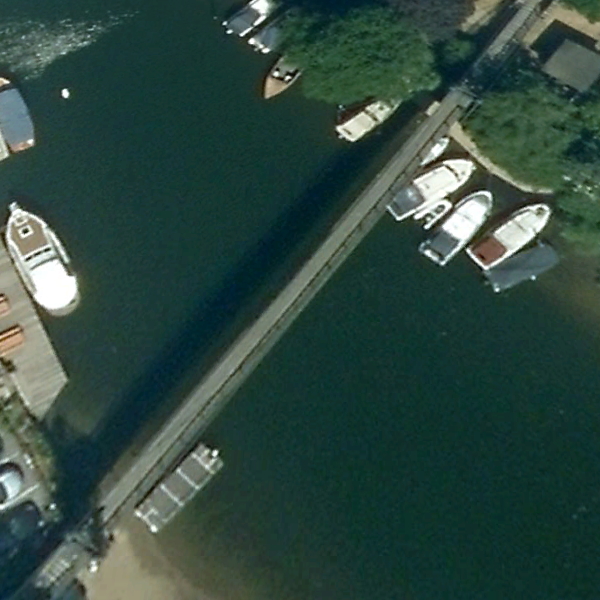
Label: Bridge